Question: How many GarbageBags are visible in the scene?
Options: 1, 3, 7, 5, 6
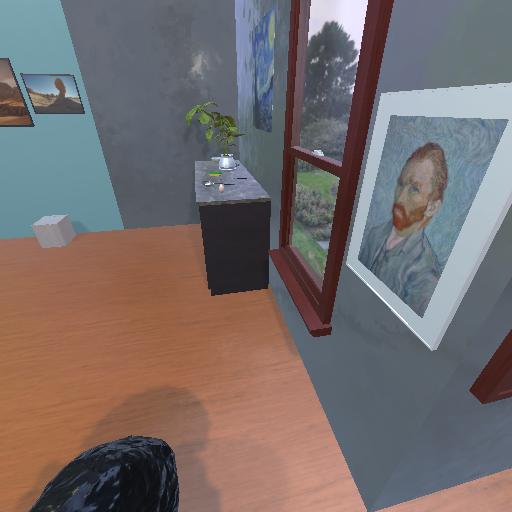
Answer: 1